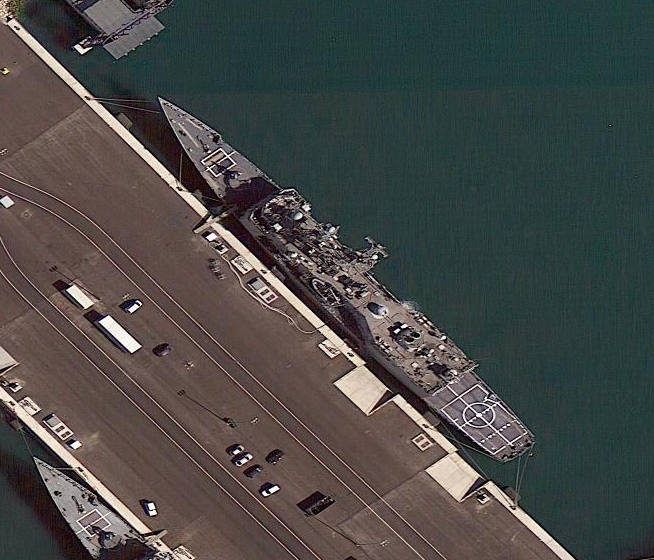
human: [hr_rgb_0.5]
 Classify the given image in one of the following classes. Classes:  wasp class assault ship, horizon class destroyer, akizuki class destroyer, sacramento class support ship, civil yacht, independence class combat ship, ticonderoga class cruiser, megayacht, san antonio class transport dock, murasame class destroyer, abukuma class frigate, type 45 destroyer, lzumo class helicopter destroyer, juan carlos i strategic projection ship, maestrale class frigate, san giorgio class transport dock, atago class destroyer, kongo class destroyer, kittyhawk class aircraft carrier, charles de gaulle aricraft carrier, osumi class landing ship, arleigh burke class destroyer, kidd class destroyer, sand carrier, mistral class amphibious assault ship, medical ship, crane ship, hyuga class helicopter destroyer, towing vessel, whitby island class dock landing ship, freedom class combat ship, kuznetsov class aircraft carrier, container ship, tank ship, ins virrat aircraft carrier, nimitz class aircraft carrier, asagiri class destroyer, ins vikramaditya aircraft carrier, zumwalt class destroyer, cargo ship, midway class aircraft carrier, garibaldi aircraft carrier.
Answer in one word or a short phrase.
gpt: Ticonderoga class cruiser